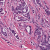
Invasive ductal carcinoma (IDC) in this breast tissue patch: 1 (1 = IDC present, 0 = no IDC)